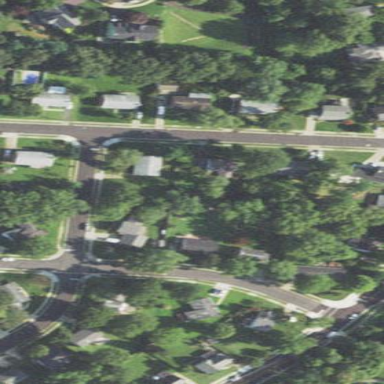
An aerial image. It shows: This residential area consists of single-family homes.